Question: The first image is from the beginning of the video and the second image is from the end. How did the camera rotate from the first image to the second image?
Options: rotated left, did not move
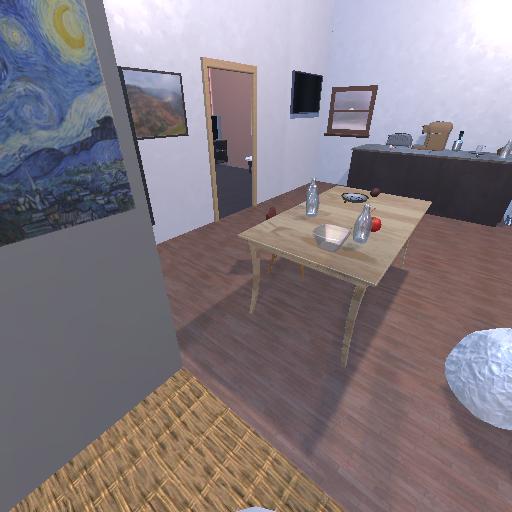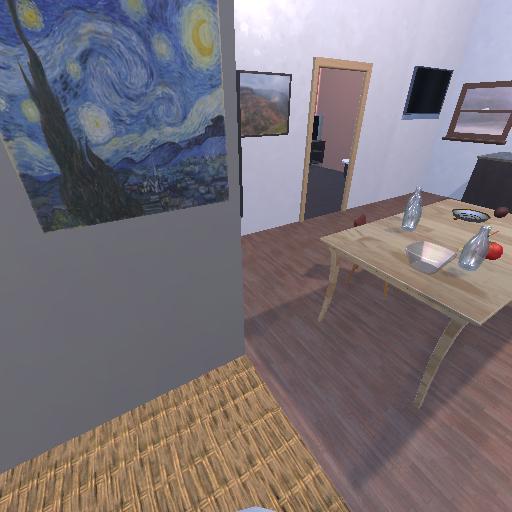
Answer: rotated left